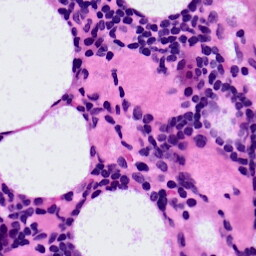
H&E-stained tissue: LymphNode